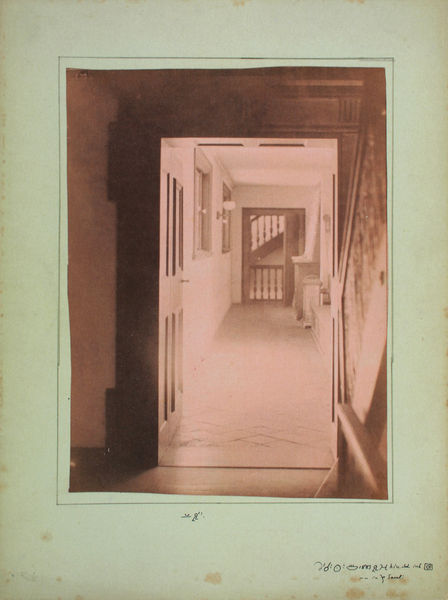
Titel: Aufnahme vom Wohnhaus von Gabriel von Max
Standort: München
Institution: Städtische Galerie im Lenbachhaus
Schlagwörter: fenster, tür, brüstung, gitter, interieur, treppe, foto, fotografie, offen, flur, durchsicht